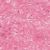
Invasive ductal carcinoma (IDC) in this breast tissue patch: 0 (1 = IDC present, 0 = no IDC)